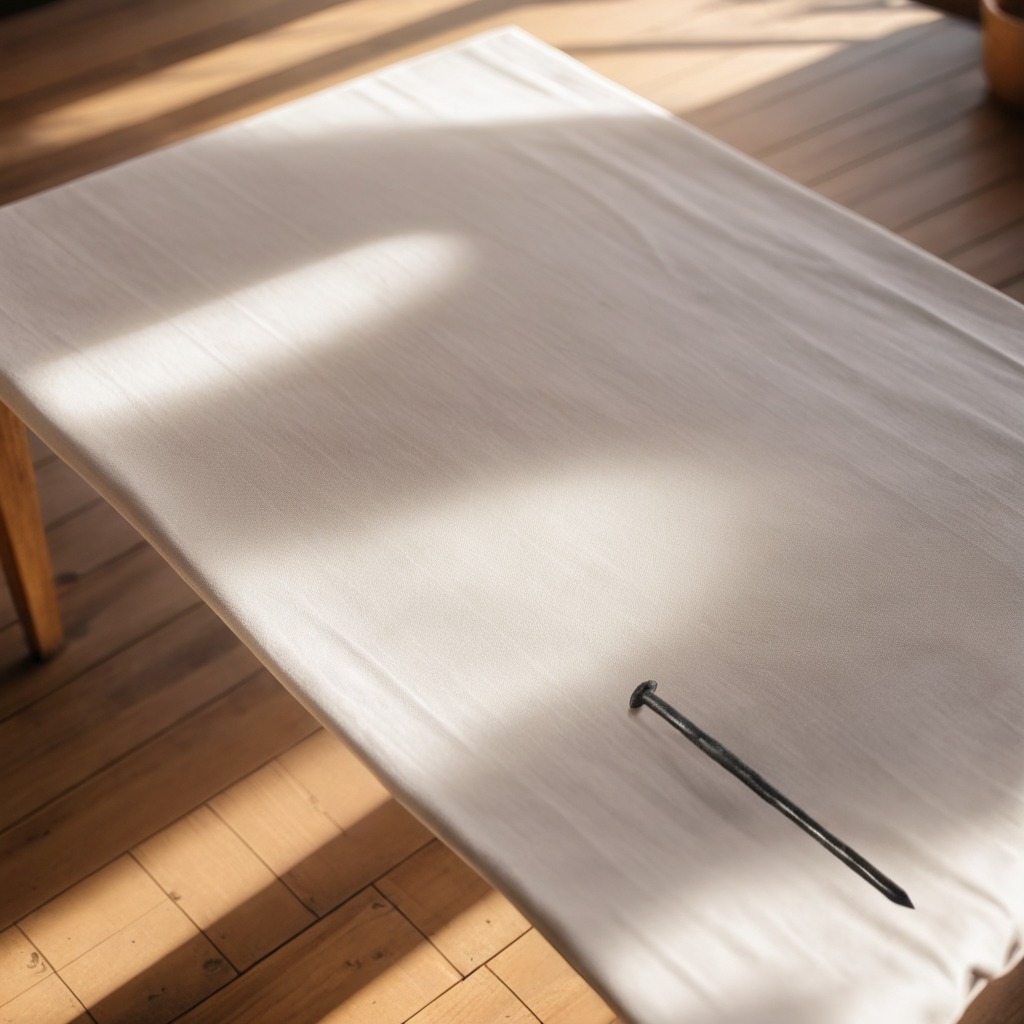
An iron nail lies on the wooden table.